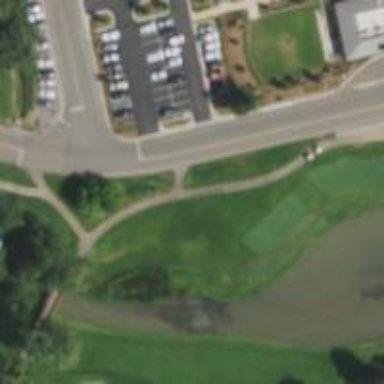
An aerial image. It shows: Path designated as golf cart path.